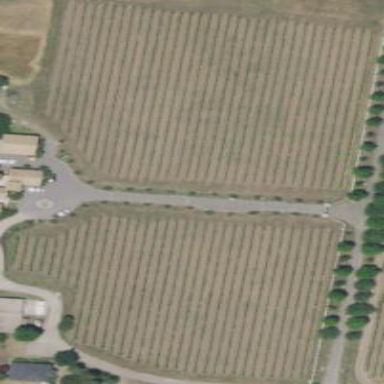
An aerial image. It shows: Vineyard where grapes are grown.